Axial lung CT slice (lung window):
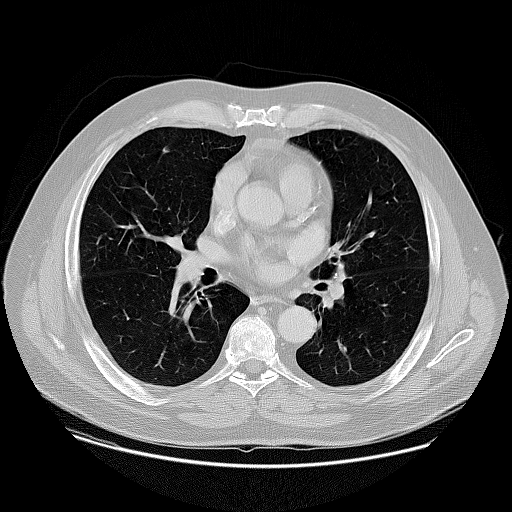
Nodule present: no